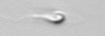
Label: flagellate_morphotype3